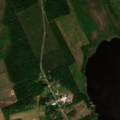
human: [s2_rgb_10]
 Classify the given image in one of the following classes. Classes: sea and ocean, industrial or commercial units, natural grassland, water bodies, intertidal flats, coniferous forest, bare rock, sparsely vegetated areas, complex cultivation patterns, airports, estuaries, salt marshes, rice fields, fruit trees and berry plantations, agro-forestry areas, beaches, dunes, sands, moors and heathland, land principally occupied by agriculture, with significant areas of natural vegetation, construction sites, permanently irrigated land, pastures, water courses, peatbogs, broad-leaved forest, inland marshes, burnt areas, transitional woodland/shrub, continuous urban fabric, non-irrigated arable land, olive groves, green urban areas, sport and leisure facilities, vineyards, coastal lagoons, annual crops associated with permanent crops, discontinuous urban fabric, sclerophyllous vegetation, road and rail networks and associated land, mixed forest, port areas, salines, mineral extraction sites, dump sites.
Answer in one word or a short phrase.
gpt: non-irrigated arable land, mixed forest, peatbogs, water bodies